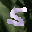
Label: 5